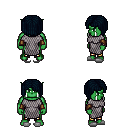
a pixel art fantasy rpg character, male body template, orc, green skin, chain mail, gold greaves, raven pageboy hairstyle, cloth bracers, white slippers, four views (front, back, left, right), 2x2 character sprite sheet, small pixel art, hard edges, no anti-aliasing